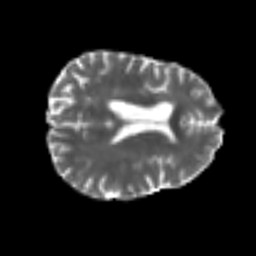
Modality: T2w
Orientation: axial
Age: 59
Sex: female
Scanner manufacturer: siemens
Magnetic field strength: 3 T
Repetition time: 4.999 s
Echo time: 0.07946 s